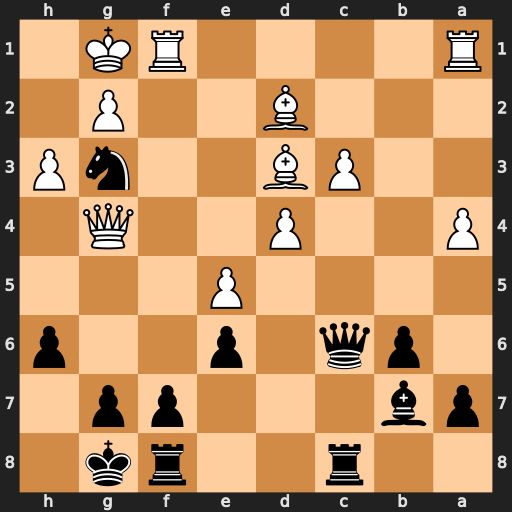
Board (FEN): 2r2rk1/pb3pp1/1pq1p2p/4P3/P2P2Q1/2PB2nP/3B2P1/R4RK1
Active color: b
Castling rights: -
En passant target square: -
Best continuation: Qxg2#